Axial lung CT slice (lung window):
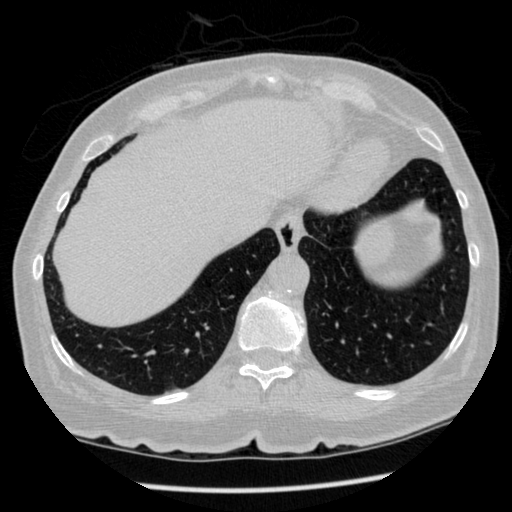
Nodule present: no